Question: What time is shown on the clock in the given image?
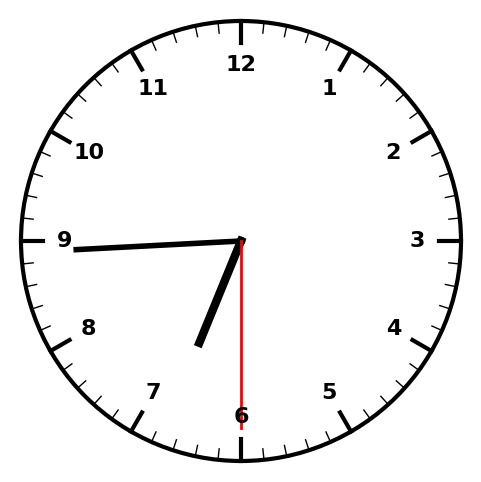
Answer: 06:44:30